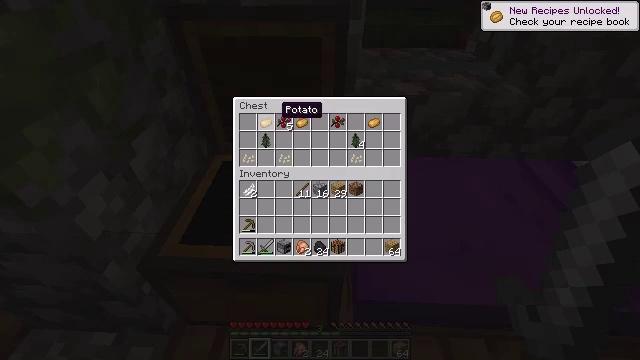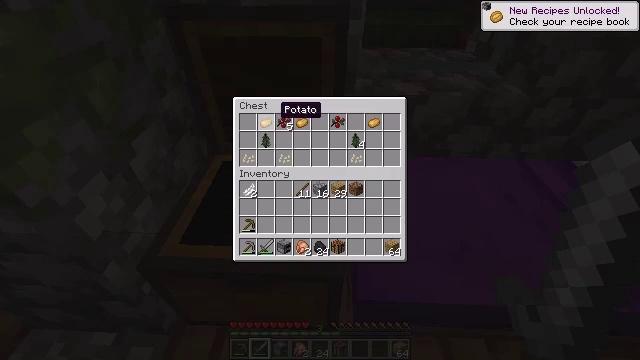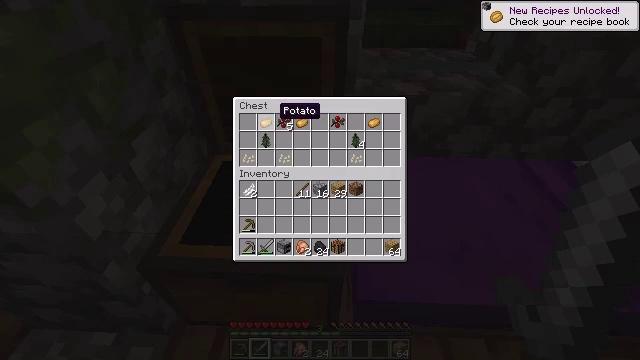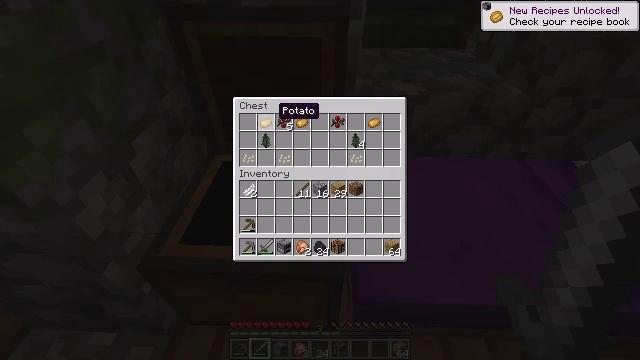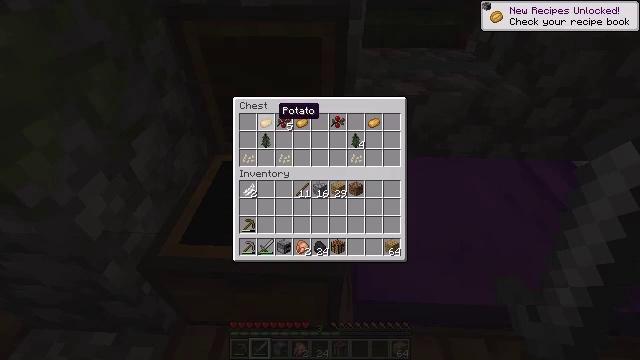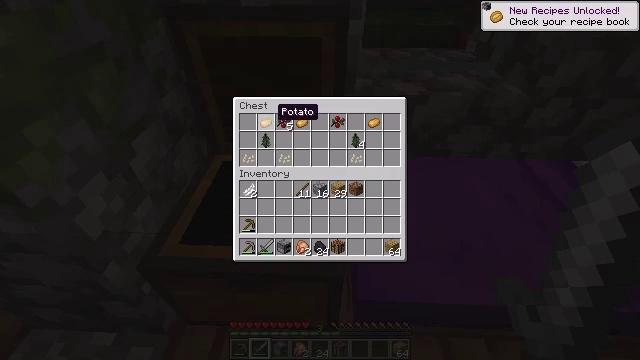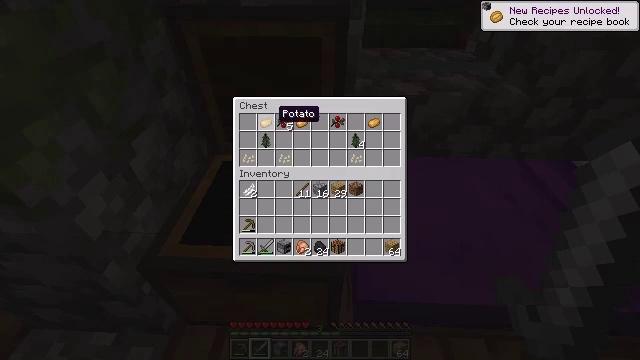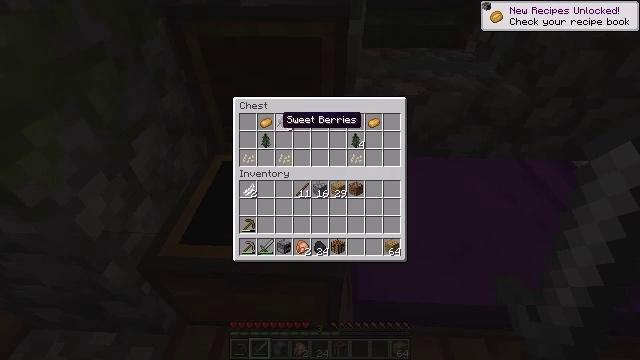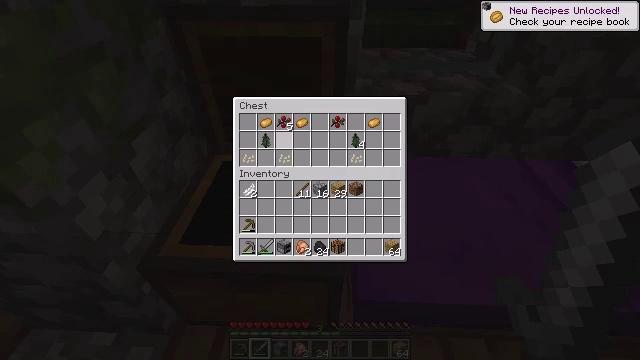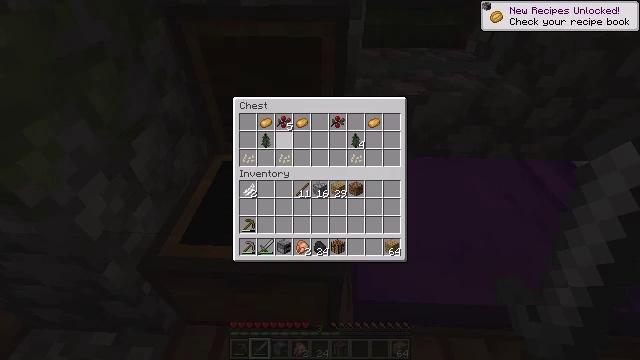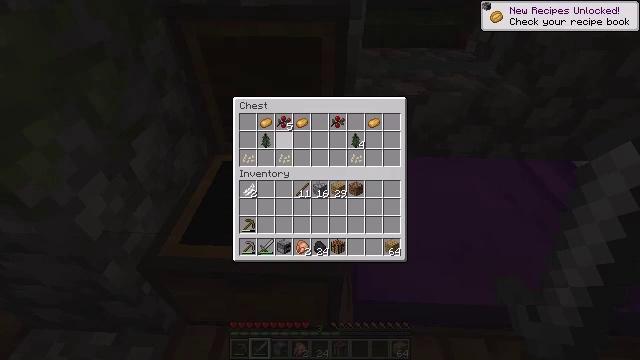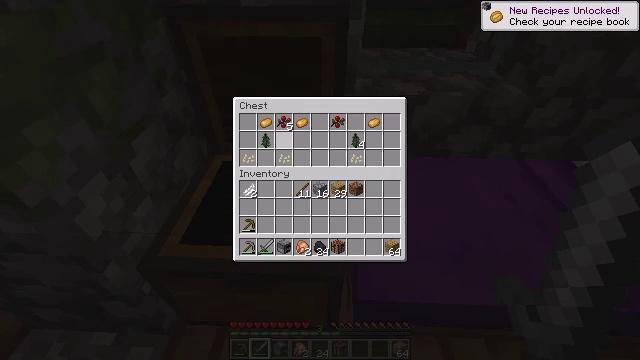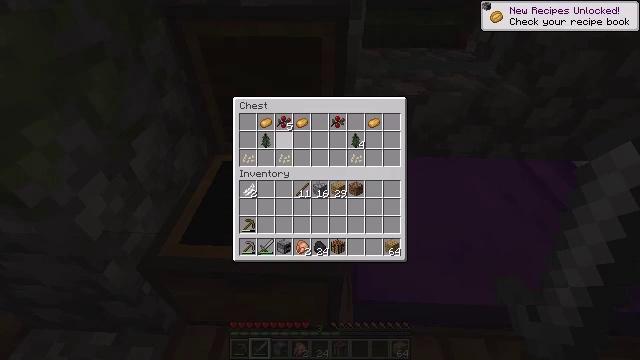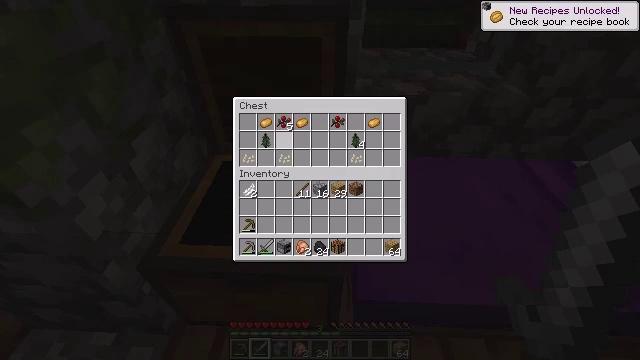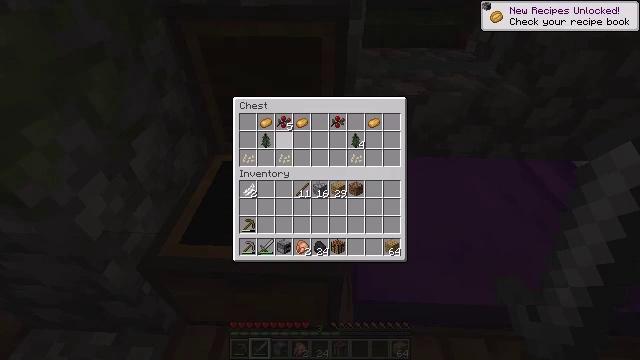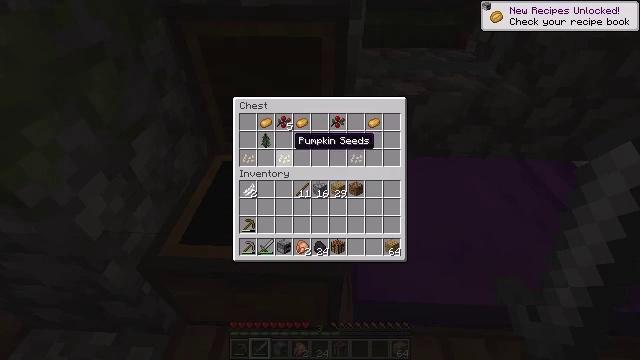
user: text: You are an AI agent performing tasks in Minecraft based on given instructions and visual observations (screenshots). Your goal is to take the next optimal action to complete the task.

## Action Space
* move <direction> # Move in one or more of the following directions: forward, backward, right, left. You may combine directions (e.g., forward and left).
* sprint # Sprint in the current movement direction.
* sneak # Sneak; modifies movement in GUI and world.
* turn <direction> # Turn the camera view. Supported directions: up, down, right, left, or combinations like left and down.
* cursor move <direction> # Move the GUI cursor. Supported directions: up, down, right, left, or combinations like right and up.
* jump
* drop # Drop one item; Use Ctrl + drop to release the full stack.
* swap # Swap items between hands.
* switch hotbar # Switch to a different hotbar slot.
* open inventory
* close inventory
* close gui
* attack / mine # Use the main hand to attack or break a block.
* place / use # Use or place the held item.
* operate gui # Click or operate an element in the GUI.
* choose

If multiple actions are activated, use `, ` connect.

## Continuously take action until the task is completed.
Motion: motion action
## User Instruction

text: Clear birch leaves to get saplings.
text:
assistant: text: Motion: no_op
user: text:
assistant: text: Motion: no_op
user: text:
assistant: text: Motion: no_op
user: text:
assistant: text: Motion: no_op
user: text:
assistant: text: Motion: no_op
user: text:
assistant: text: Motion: no_op
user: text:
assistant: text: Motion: no_op
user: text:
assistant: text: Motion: no_op
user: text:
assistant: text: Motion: no_op
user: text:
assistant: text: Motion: no_op
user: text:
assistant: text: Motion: no_op
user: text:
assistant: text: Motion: no_op
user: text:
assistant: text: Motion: no_op
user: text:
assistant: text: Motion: no_op
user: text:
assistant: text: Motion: no_op
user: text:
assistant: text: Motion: no_op
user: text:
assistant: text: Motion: no_op
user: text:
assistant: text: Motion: no_op
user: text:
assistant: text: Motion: no_op
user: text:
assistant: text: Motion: cursor move up
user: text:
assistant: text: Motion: no_op
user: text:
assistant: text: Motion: no_op
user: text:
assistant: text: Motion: no_op
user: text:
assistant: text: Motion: no_op
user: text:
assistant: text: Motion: cursor move right
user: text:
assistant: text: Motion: cursor move right
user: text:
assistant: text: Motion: no_op
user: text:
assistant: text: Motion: no_op
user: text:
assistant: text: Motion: no_op
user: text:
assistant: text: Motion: cursor move right